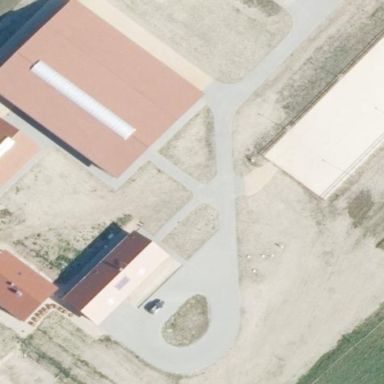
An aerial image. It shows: Farmyard area.